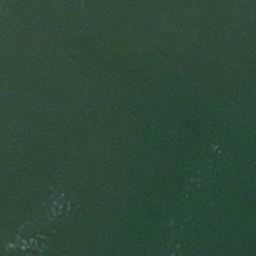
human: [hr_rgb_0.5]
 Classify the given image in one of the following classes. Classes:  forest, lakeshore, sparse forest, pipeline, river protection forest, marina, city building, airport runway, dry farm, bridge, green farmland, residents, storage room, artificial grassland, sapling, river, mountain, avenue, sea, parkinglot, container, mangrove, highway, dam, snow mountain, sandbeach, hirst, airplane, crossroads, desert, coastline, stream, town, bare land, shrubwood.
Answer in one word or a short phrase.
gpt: sea